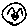
Label: smiley face